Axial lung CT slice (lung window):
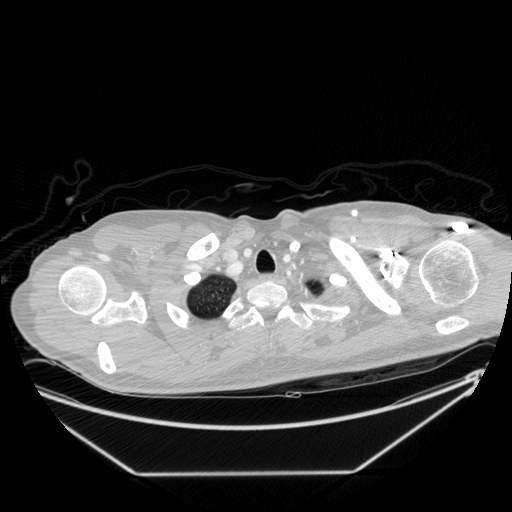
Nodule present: no